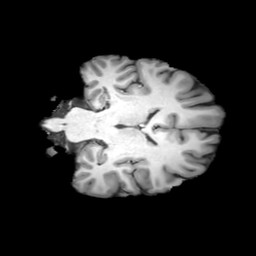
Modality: T1w
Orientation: coronal